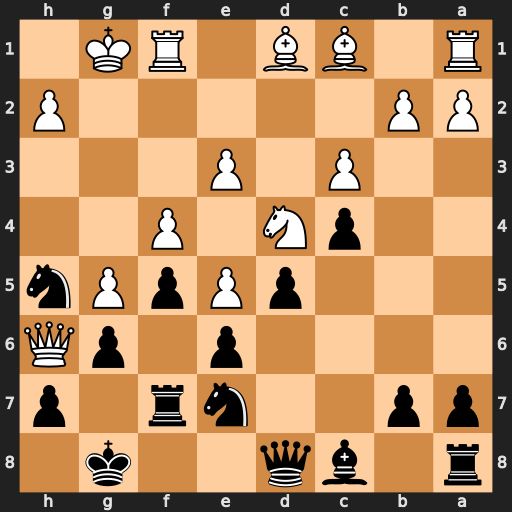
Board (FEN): r1bq2k1/pp2nr1p/4p1pQ/3pPpPn/2pN1P2/2P1P3/PP5P/R1BB1RK1
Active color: b
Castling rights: -
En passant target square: -
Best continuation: Kh8 Bxh5 Ng8 Be2 Nxh6